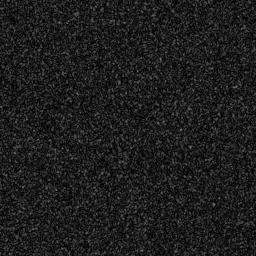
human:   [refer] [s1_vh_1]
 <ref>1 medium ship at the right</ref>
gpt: <box>[[76, 56, 88, 66, 0]]</box>